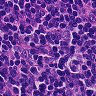
Metastatic tissue present: no